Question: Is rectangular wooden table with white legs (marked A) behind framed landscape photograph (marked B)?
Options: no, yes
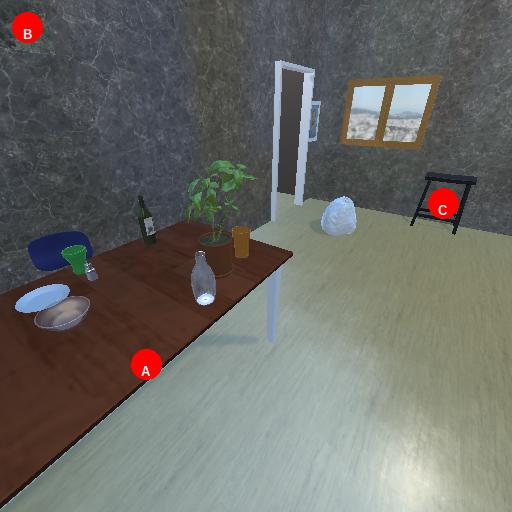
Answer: no